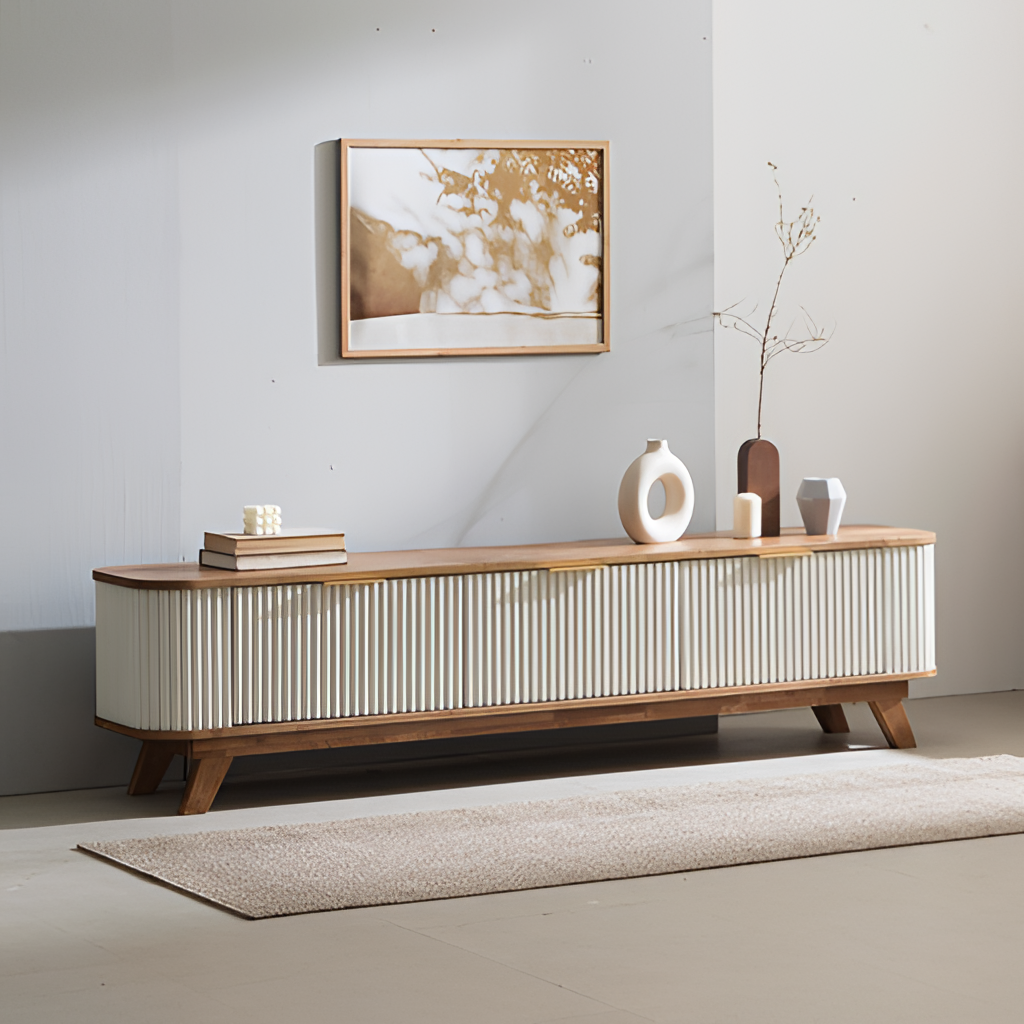
beige wood media console, living room, modern, tile flooring, with solid pattern, plaster wallpaper, with solid pattern